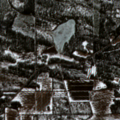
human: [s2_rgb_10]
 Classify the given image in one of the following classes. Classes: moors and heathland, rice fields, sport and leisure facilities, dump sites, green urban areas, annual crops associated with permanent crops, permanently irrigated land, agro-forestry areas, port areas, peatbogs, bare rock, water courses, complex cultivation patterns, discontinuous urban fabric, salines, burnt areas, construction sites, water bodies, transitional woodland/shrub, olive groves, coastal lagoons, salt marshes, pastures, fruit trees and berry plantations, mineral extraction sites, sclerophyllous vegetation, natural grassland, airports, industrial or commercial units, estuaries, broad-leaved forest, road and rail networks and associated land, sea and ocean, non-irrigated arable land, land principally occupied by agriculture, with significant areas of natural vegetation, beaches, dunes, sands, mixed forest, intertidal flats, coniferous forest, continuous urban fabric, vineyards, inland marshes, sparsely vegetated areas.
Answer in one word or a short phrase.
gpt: complex cultivation patterns, coniferous forest, mixed forest